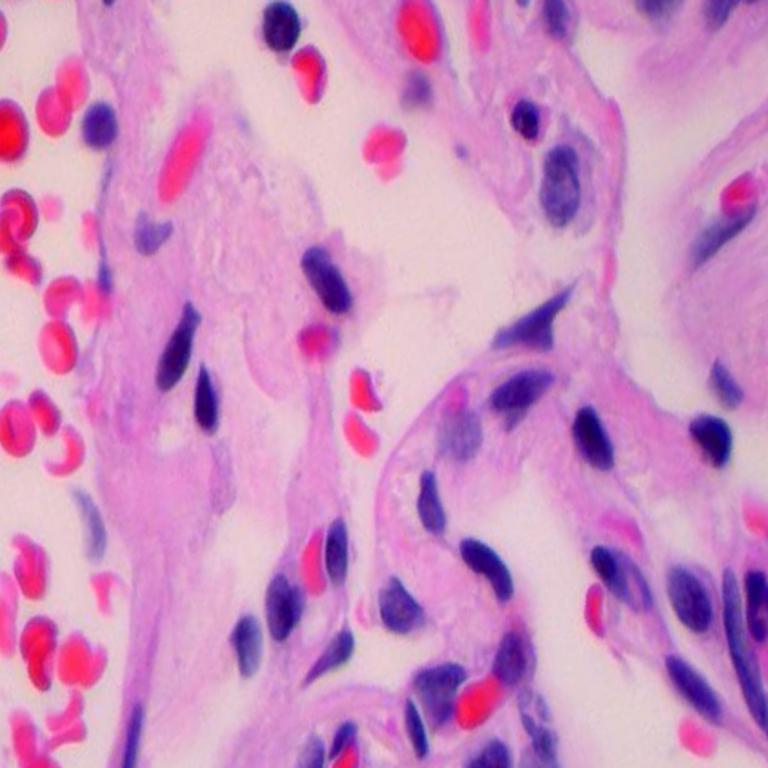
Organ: lung
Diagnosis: benign